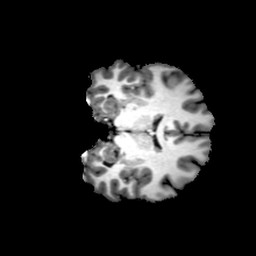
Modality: T1w
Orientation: coronal
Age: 20
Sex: male
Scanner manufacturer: philips
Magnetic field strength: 3 T
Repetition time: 0.0082 s
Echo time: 0.0037 s